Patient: sex M, age 26
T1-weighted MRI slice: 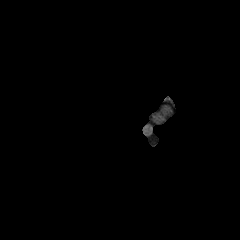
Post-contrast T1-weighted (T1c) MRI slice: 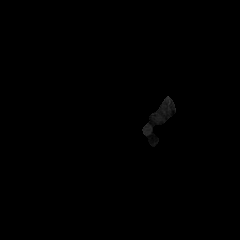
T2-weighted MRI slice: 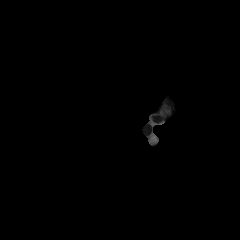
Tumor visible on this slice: no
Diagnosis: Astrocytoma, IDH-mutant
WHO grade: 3